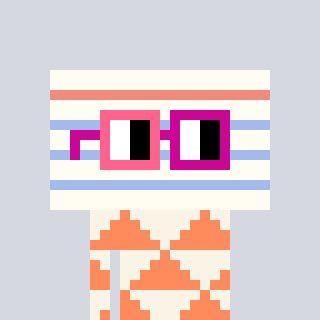
a pixel art character with square pink and red glasses, a empty notebook page-shaped head and a peachy-colored body on a cool background